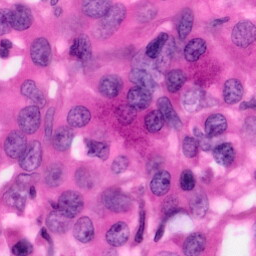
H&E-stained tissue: Pancreatic